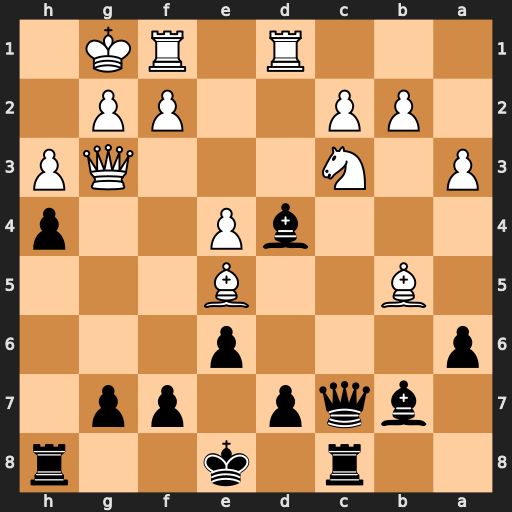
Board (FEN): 2r1k2r/1bqp1pp1/p3p3/1B2B3/3bP2p/P1N3QP/1PP2PP1/3R1RK1
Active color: b
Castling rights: k
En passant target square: -
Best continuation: hxg3 Bxc7 Bxf2+ Rxf2 gxf2+